Question: I inherited a project with drupal and flash, and I'm pretty noobish on the topic so please don't bash me.
What I'm stuck at is that I need to create multiple thumbnails for each uploaded image (5 version to be precise with different settings eg. 150w, 250w,..) I created the presets but I can't seem to understand how imagecache works: it looks like the module builds the thumbnails only after I firs see the images, problem is that after I create the node I'm greeted with this view:

as you may notice some of the fields can have multiple images.
If I'm correct in my assumption that imagecache only builds thumb when you first access the node why I can't see the images but only the icons? Alternatively is it possible to force imagecache to create the different sizes as soon as the images are uploaded?
If not how does imagecache works?
Thanks
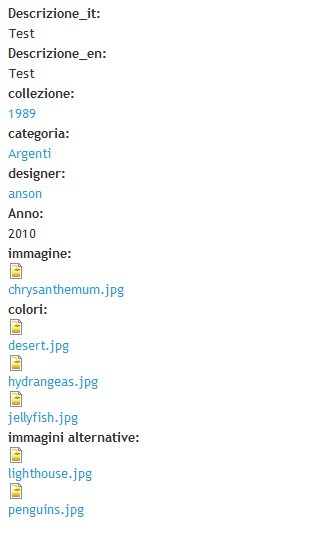
Answer: Imagecache only creates the thumbnails when they are requested the first time, but that should not result in this problem. Check if in your content type (under "display fields") the filefield containing the images is set to display an imagecache preset, not something like "Generic Files".